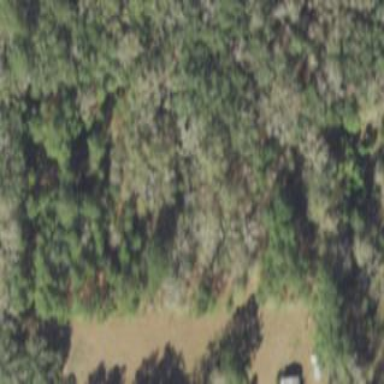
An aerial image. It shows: Mixed leaf woodland.